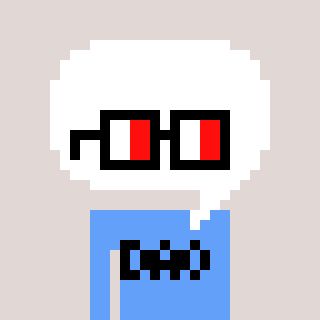
a pixel art character with square glasses with black frames and red eyes, a speech bubble-shaped head and a blue-colored body on a warm background